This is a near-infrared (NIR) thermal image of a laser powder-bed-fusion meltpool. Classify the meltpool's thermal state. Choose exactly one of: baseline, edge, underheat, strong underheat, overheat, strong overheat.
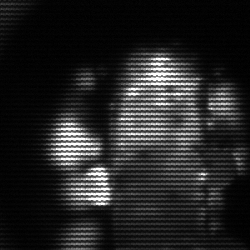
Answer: strong underheat